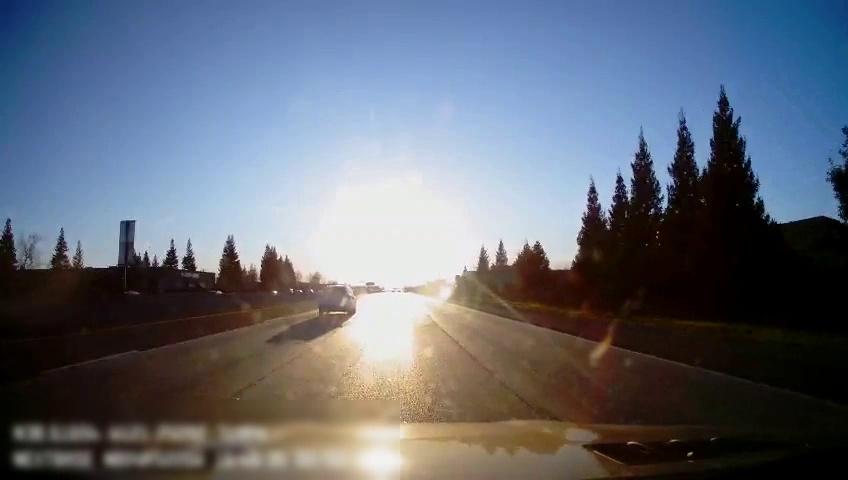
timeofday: Day
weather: Sunny
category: Drivable Space
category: Vehicles | SUV
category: Vehicles | Car
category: Vehicles | Car
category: Lanes | Alternate Lane
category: Lanes | Alternate Lane
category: Lanes | Alternate Lane